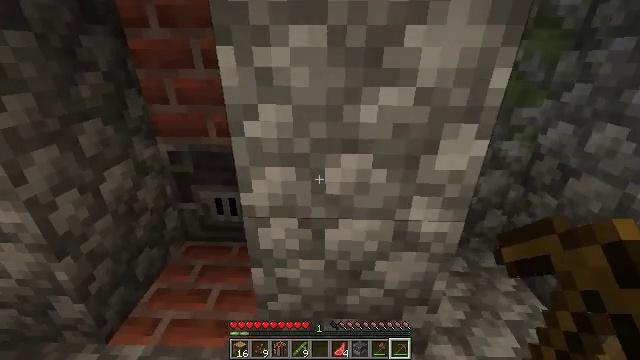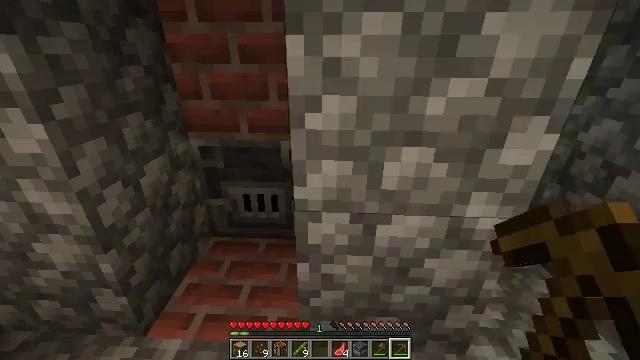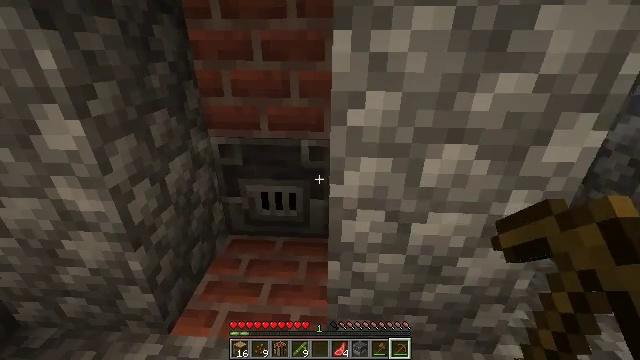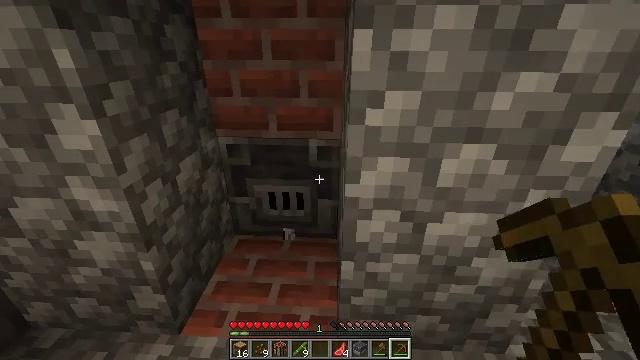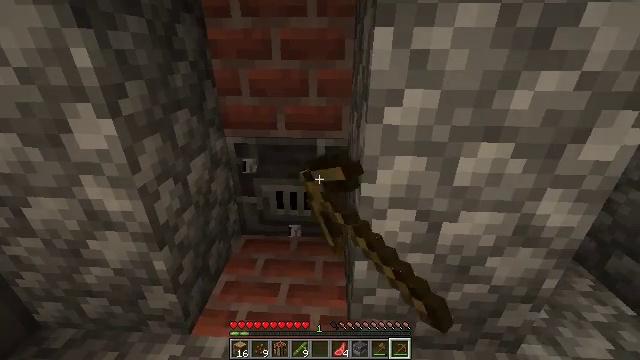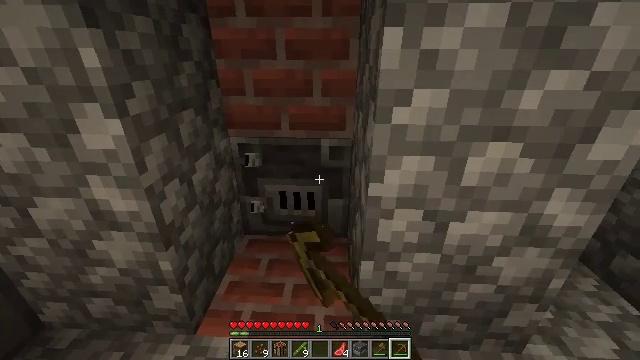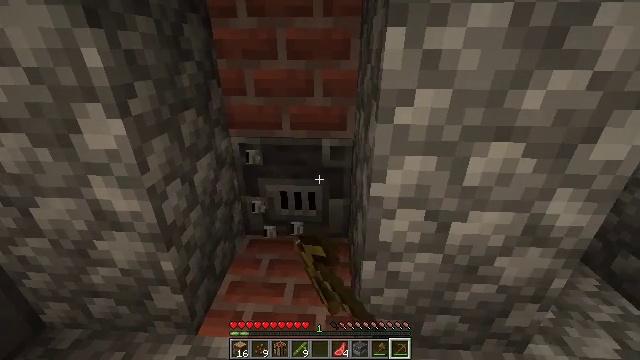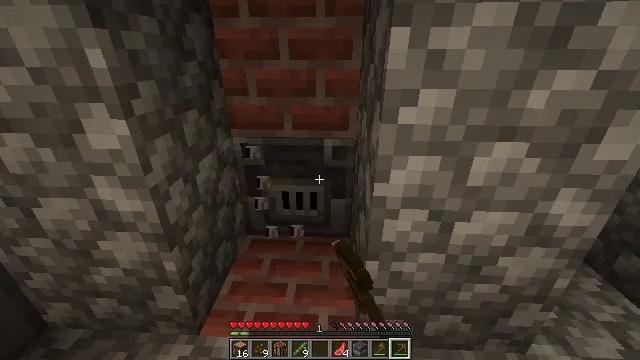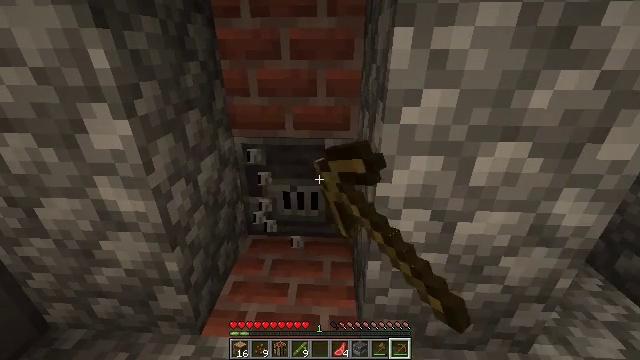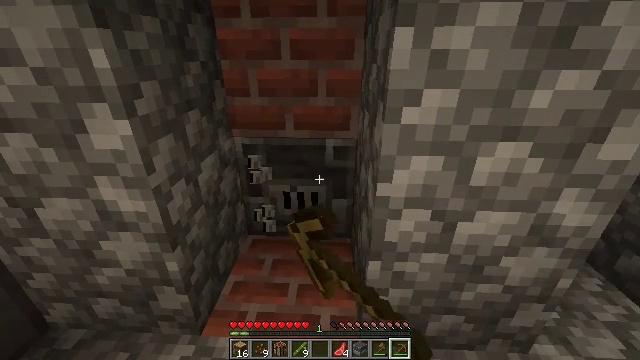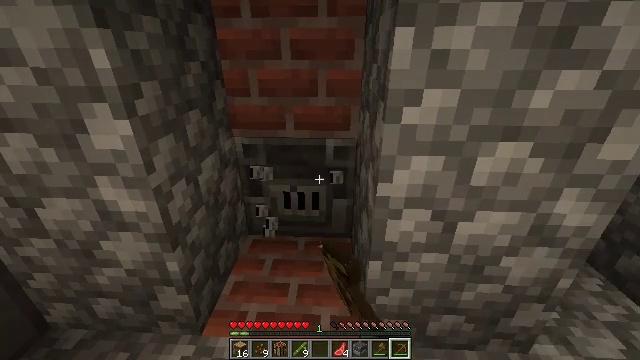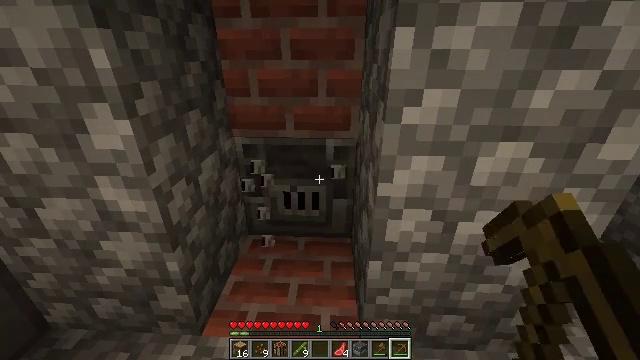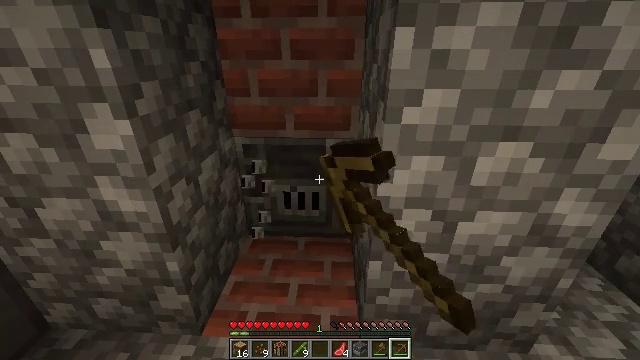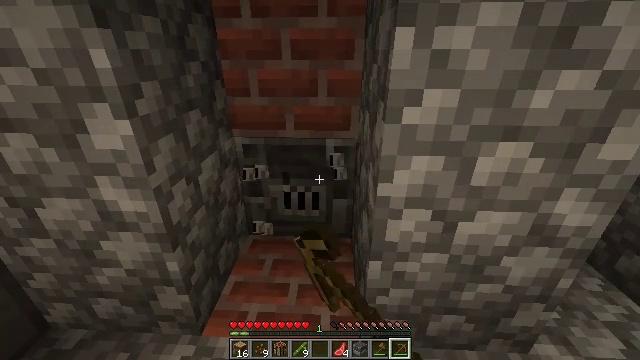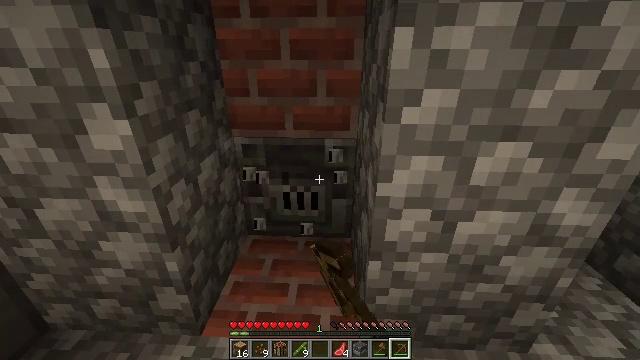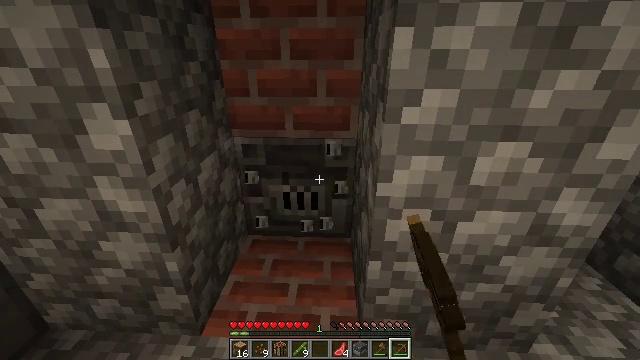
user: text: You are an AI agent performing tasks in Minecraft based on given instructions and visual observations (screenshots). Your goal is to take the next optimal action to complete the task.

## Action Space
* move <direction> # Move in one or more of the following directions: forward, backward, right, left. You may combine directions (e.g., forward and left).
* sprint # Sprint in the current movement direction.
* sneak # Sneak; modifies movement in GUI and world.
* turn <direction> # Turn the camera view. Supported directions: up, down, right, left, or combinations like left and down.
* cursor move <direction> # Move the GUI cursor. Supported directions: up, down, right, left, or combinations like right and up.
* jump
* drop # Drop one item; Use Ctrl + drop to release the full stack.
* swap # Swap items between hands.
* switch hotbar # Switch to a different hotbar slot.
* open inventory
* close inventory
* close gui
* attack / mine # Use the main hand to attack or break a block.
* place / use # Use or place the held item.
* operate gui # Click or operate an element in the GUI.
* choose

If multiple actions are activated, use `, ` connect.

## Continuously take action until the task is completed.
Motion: motion action
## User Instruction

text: Left click on the blast furnace to break it.
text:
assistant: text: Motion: move left, turn left
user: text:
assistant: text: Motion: no_op
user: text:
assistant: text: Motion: attack / mine
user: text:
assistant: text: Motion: attack / mine
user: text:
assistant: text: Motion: attack / mine
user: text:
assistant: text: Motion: attack / mine
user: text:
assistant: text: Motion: attack / mine
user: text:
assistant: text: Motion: attack / mine
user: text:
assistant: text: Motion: attack / mine
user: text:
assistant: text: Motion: attack / mine
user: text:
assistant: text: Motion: attack / mine
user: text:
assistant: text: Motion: attack / mine
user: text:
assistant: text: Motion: attack / mine
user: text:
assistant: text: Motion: attack / mine
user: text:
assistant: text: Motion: attack / mine
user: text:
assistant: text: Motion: attack / mine
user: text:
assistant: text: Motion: attack / mine
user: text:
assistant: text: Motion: attack / mine
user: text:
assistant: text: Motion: attack / mine
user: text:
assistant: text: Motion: attack / mine
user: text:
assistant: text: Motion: attack / mine
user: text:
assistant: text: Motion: attack / mine
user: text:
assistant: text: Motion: attack / mine
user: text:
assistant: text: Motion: attack / mine
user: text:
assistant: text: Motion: attack / mine
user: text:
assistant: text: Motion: attack / mine
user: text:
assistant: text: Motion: attack / mine
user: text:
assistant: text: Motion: attack / mine
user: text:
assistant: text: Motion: attack / mine
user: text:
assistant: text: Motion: attack / mine